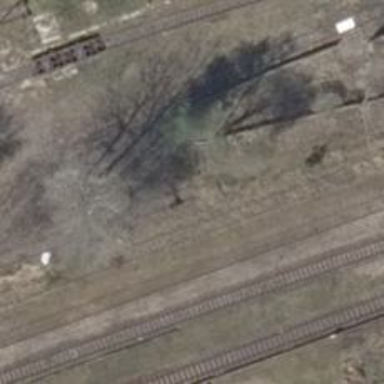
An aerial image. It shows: Abandoned railway.